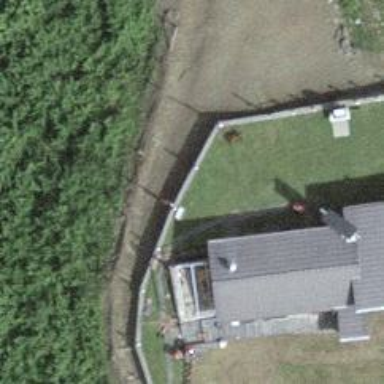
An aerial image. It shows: Retaining wall.